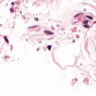
Metastatic tissue present: no